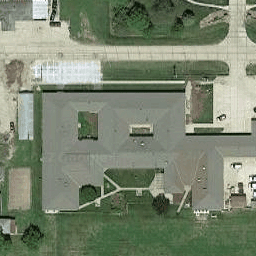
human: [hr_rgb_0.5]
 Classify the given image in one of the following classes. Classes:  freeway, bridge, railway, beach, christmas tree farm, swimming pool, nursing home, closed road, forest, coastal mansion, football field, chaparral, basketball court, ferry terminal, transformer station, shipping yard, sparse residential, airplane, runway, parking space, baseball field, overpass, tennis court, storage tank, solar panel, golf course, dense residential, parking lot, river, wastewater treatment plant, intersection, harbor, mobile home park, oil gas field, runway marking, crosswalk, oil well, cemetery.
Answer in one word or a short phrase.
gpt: nursing home